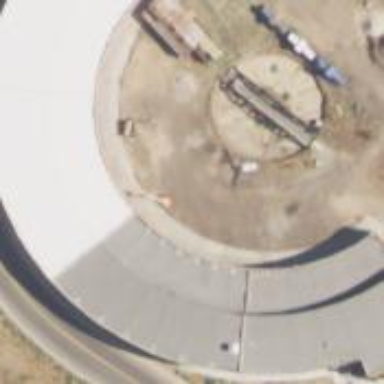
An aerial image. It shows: Building that serves as railway roundhouse.